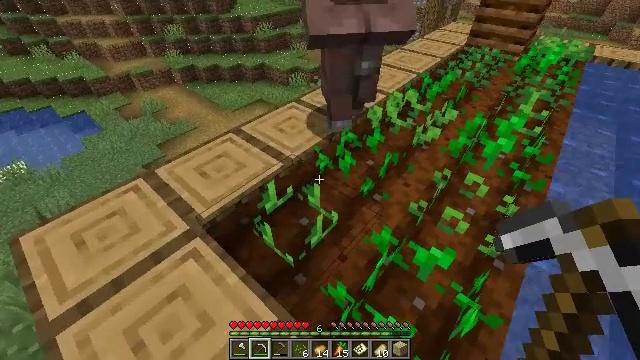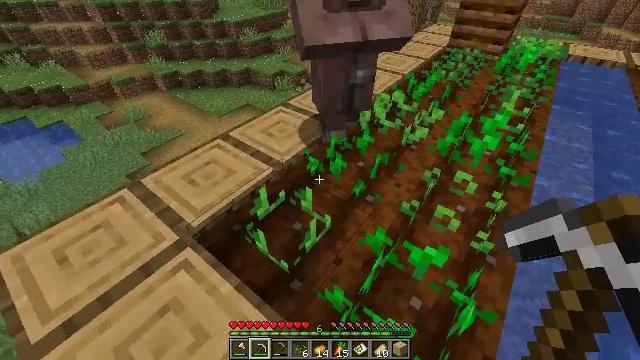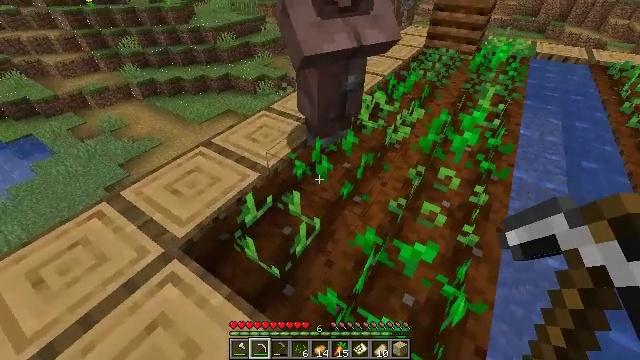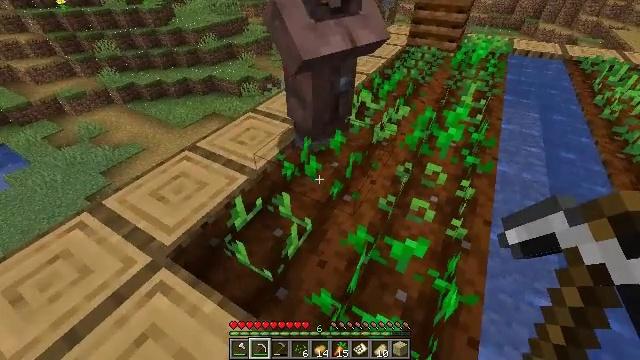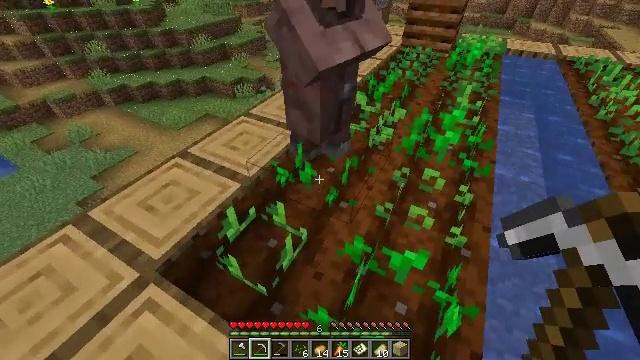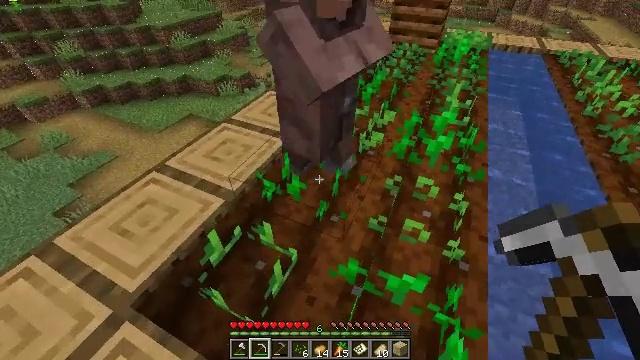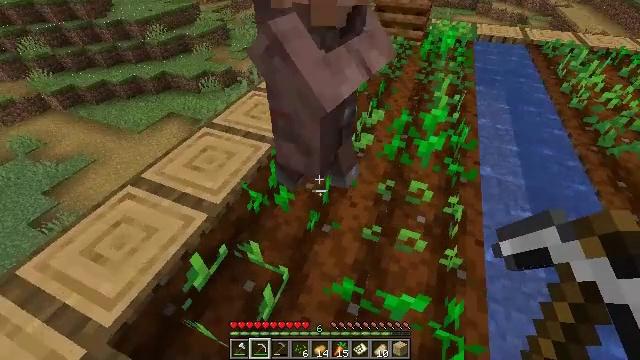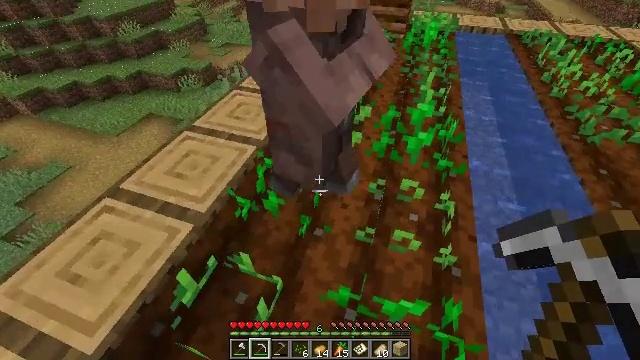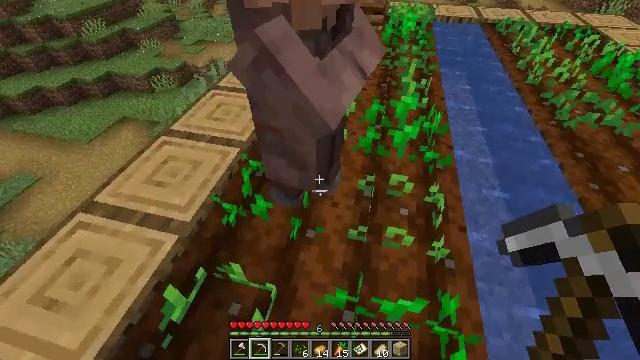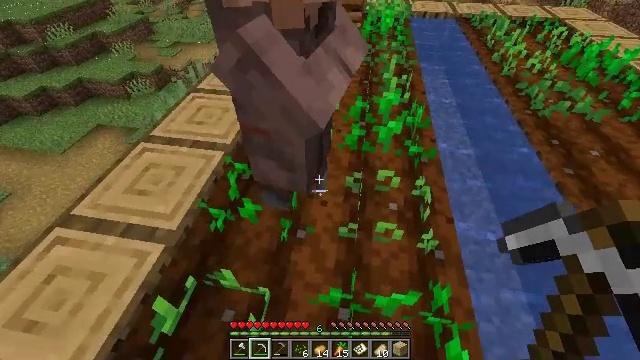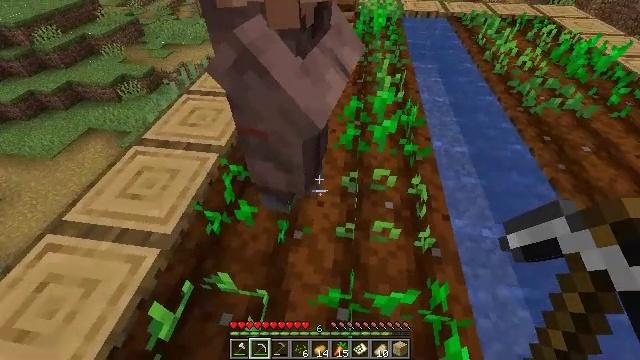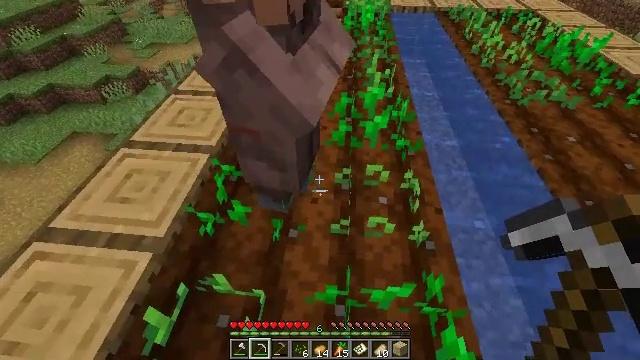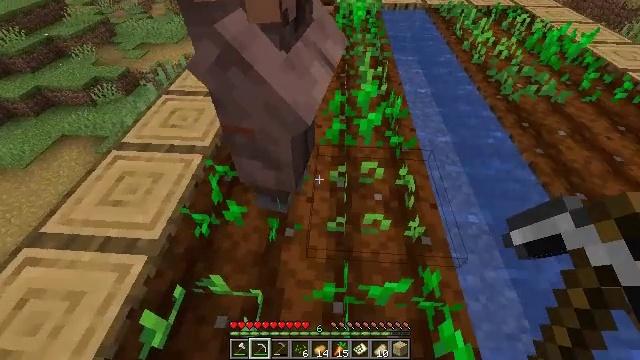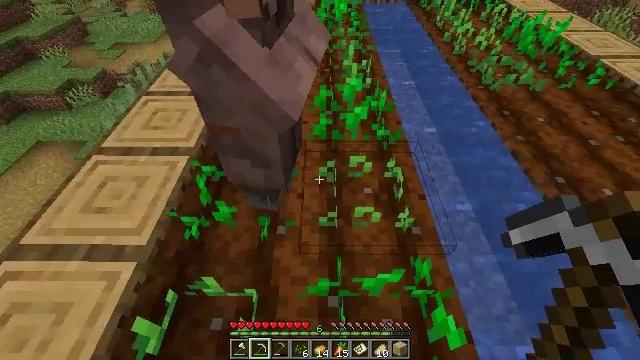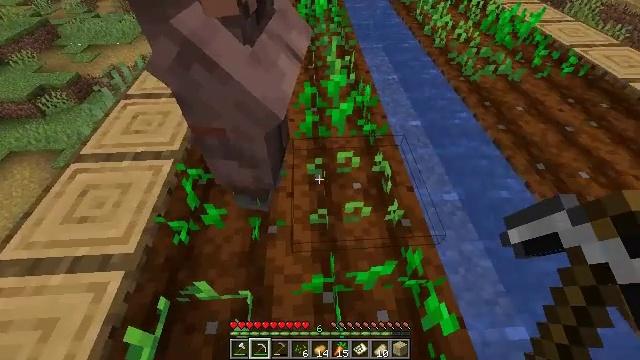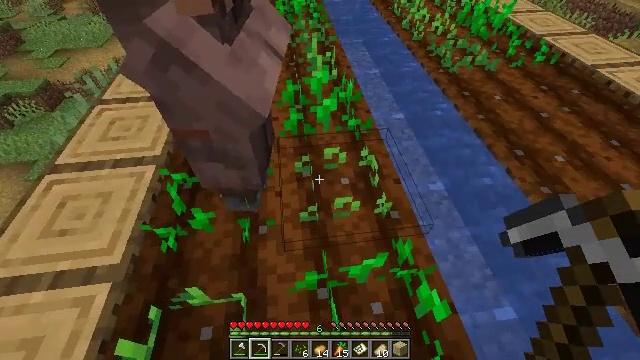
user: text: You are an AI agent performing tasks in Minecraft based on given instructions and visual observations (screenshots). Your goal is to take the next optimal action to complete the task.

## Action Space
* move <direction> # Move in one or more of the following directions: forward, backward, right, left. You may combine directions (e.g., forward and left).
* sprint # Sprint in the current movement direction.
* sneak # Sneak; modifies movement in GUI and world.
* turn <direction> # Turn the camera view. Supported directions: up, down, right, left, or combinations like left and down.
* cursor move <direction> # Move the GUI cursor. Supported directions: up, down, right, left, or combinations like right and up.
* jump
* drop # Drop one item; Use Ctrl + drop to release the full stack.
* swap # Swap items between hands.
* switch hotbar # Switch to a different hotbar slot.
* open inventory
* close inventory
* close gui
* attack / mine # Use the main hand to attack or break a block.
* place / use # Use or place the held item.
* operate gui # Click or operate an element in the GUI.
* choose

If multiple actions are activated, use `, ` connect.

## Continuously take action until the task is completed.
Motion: motion action
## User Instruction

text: Harvest the mature beetroots.
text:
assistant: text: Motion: turn right
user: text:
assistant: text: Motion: turn right
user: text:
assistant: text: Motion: move forward, turn right
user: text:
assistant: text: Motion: move forward, turn right
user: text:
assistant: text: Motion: move forward, turn right
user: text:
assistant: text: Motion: turn right and down
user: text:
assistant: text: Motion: turn right and down
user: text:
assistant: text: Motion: turn right and down
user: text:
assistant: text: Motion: turn right
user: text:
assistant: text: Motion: turn right
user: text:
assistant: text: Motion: turn right
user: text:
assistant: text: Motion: turn right
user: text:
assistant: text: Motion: turn right
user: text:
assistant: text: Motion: turn right
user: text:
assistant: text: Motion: turn right
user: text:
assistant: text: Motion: turn right
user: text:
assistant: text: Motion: no_op
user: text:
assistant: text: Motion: no_op
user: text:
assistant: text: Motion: no_op
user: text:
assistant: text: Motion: attack / mine
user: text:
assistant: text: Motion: attack / mine
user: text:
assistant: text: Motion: attack / mine
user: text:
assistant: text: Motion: no_op
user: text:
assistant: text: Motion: no_op
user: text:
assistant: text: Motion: no_op